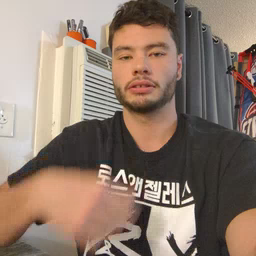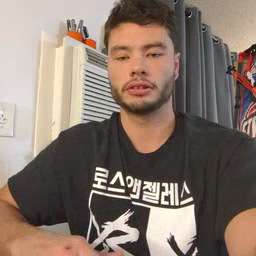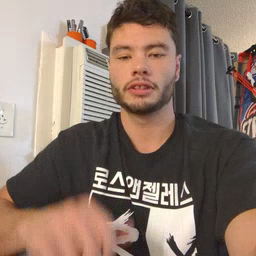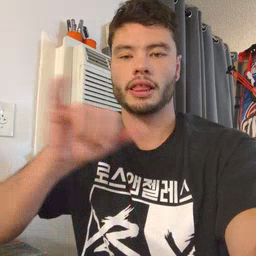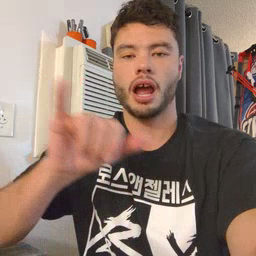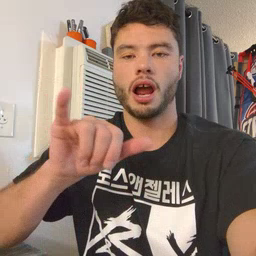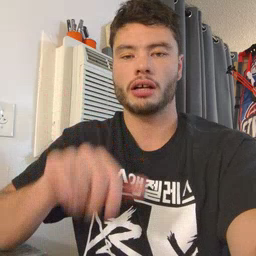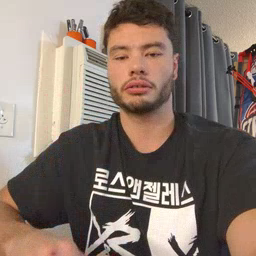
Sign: like